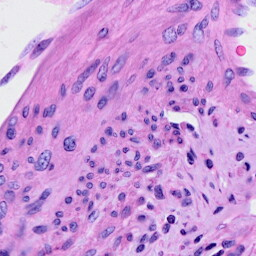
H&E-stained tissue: Cervix